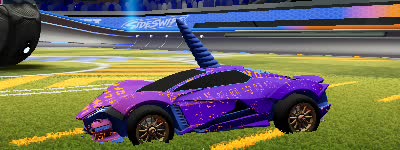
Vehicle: werewolf